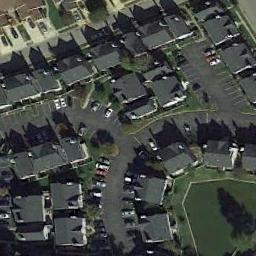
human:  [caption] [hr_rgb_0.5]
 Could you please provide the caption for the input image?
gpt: There are many roads around the house .

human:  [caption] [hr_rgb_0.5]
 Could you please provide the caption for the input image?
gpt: The dense residential is next to the parking lot .

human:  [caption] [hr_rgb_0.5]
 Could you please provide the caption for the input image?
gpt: In densely populated areas there are many roads and densely arranged houses and trees of varying sizes and shapes as well as large lawns .

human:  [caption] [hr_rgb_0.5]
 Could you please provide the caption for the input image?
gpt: A dense residential area with lots of houses of the same style is next to the lake .

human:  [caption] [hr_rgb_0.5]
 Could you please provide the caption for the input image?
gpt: There are many black buildings along the street on dense residential area .